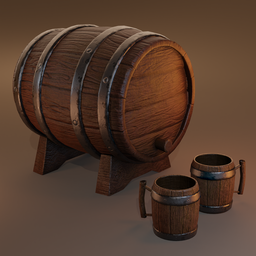
Label: tools